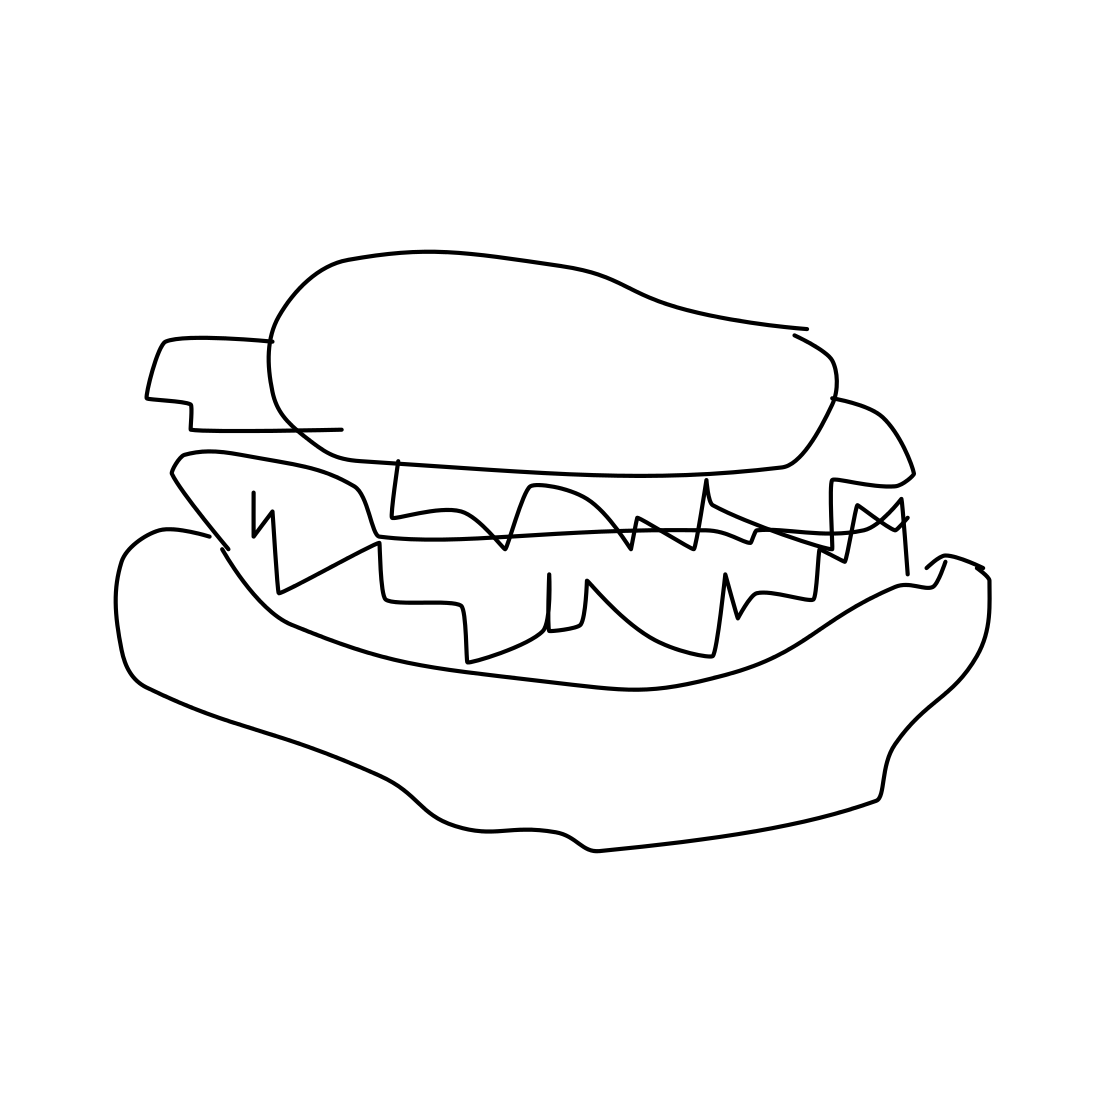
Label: hamburger